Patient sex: F
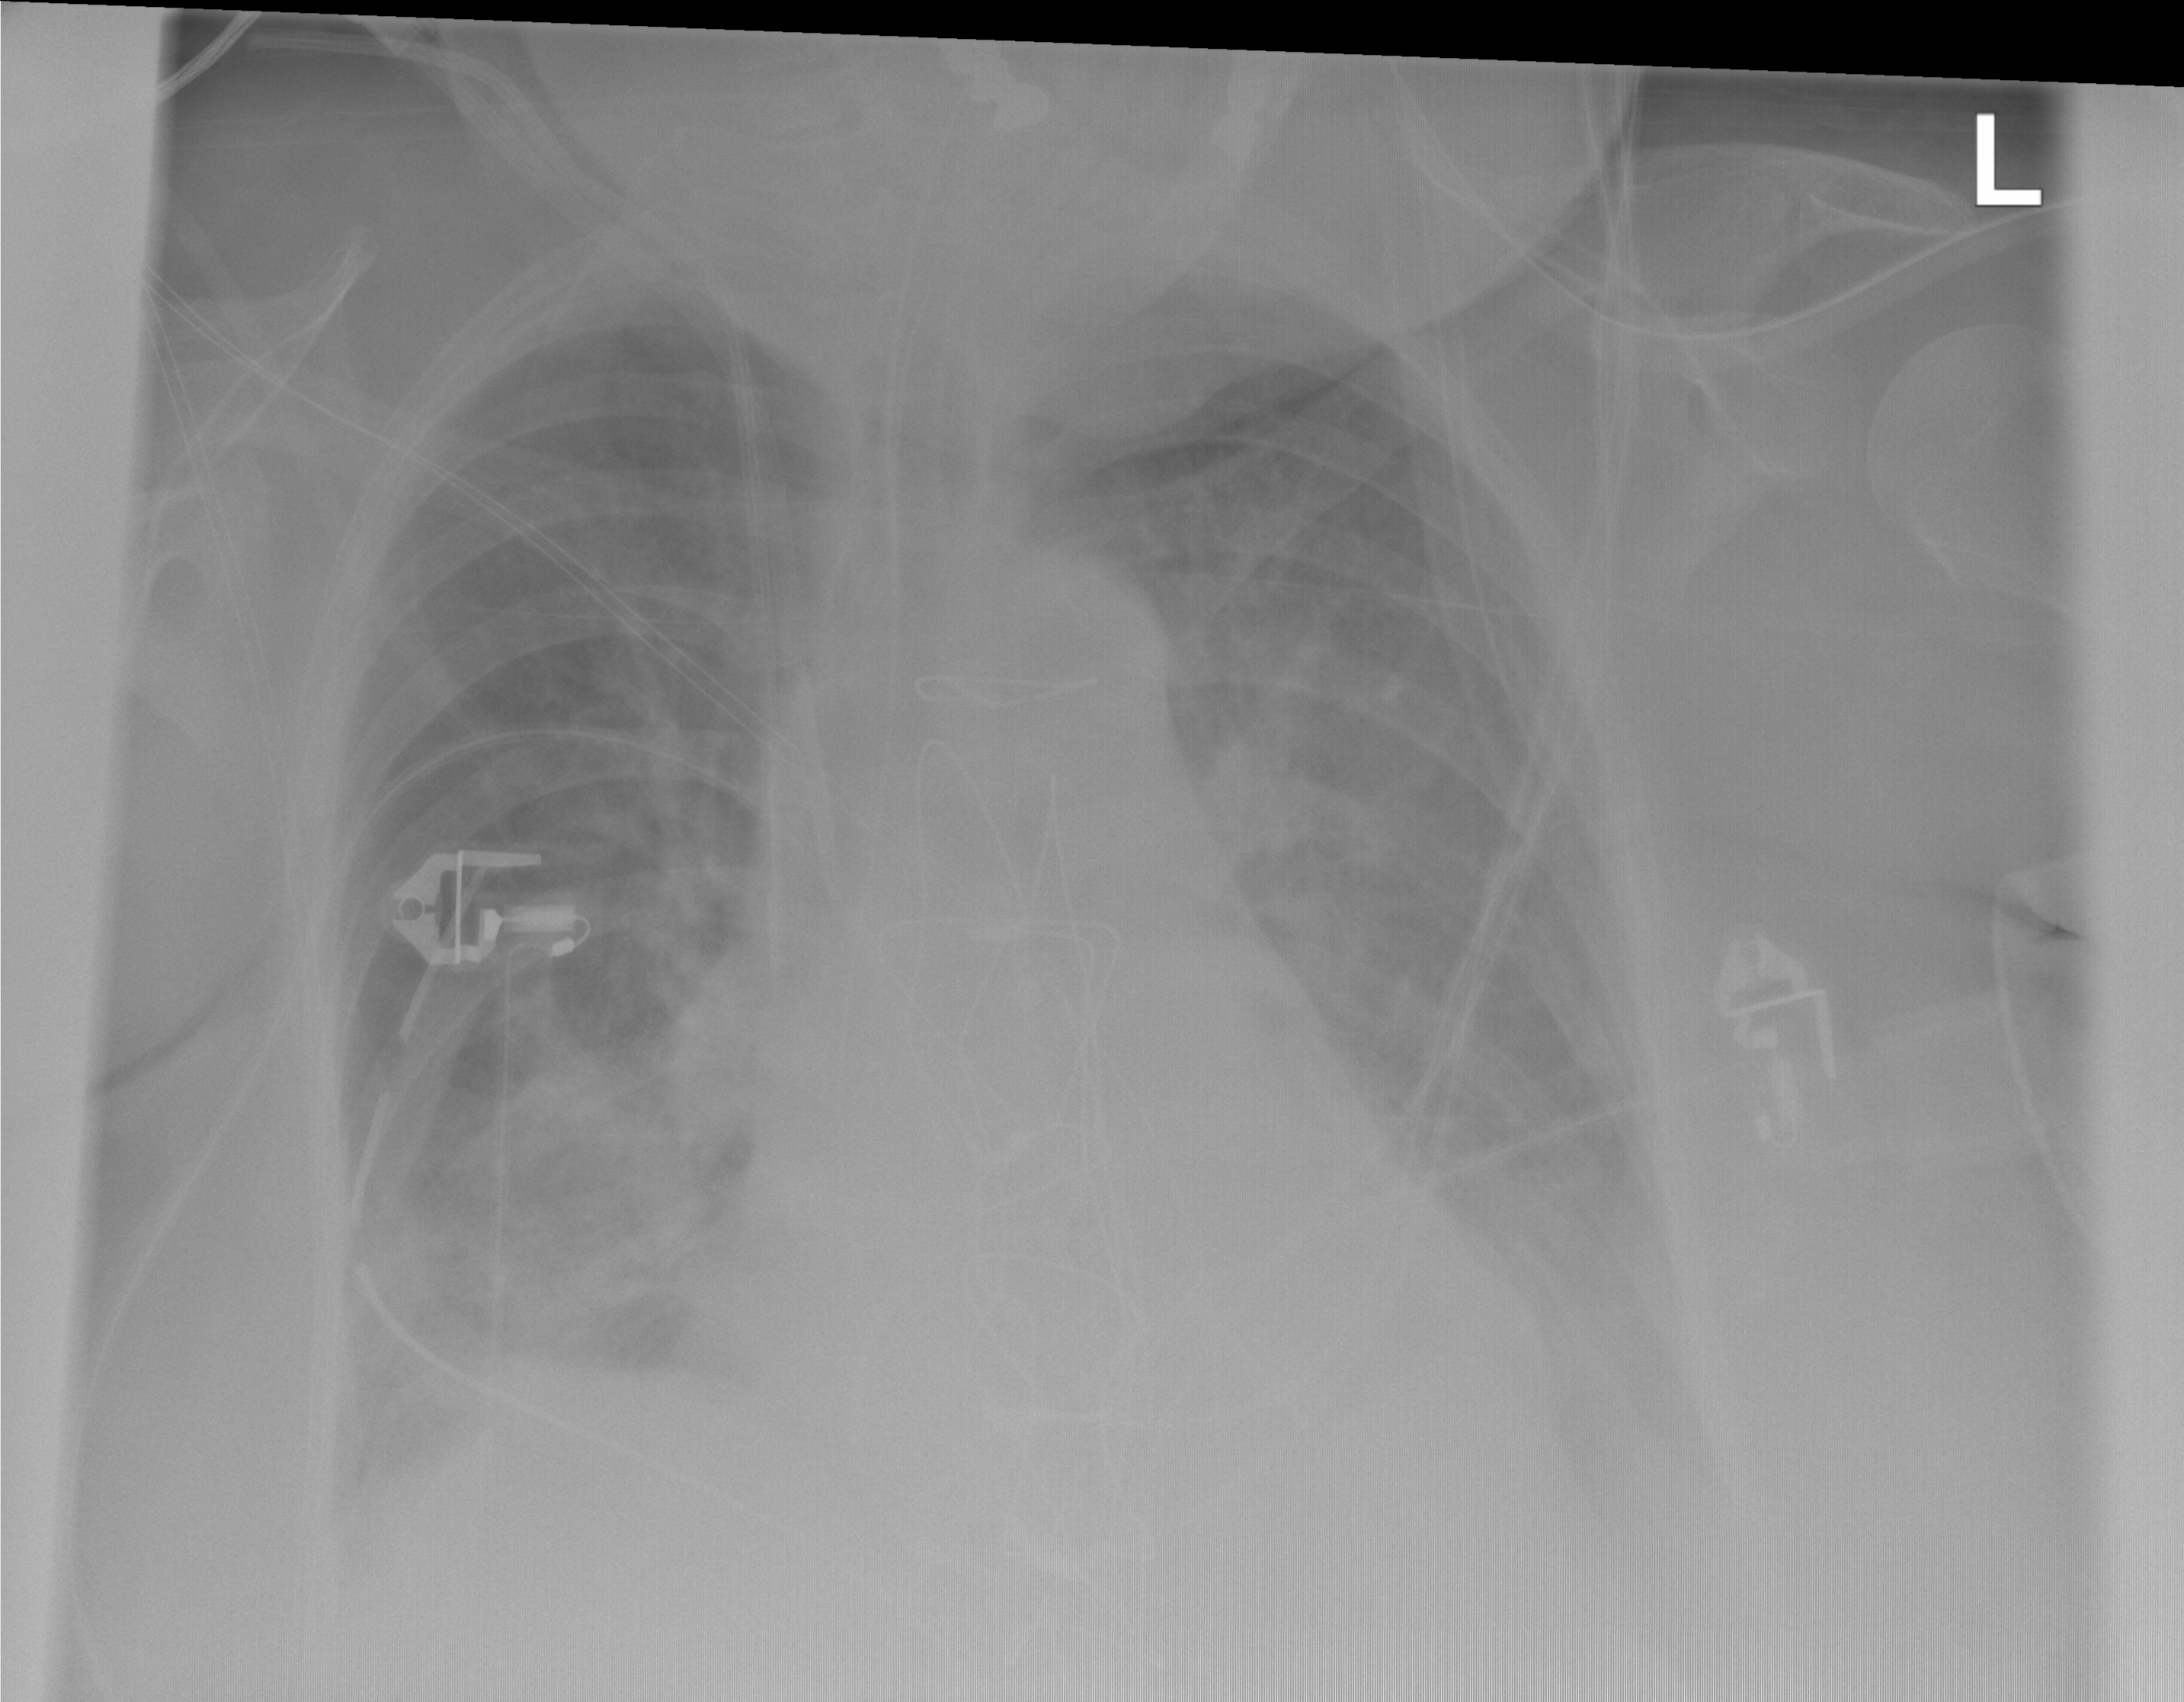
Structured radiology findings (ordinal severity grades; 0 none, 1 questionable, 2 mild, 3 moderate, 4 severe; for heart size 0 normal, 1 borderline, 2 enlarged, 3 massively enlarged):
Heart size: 0
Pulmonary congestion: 0
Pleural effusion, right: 1
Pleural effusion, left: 2
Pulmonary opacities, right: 0
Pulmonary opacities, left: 0
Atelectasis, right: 2
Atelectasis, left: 0